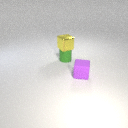
small green rubber cylinder behind small purple rubber cube